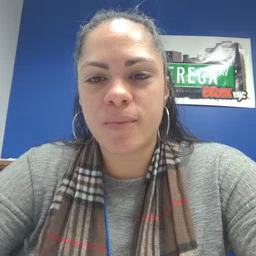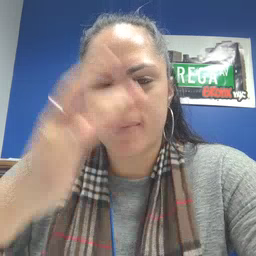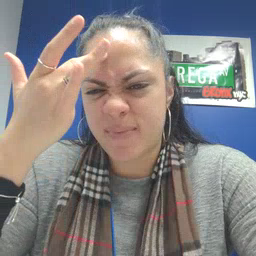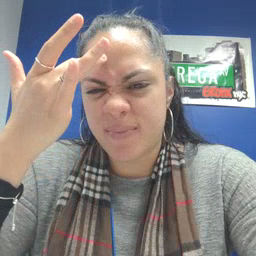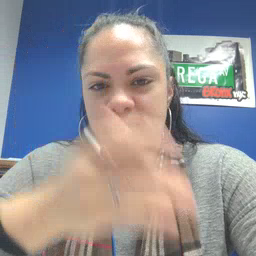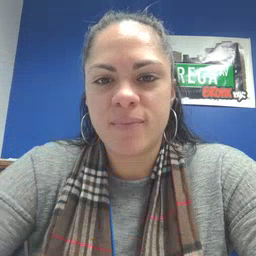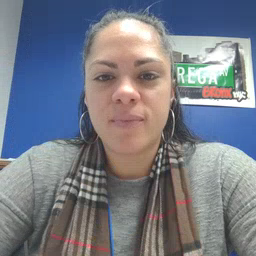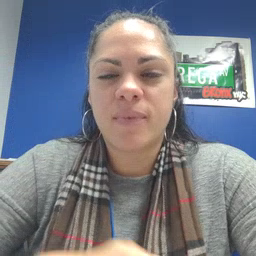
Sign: sick